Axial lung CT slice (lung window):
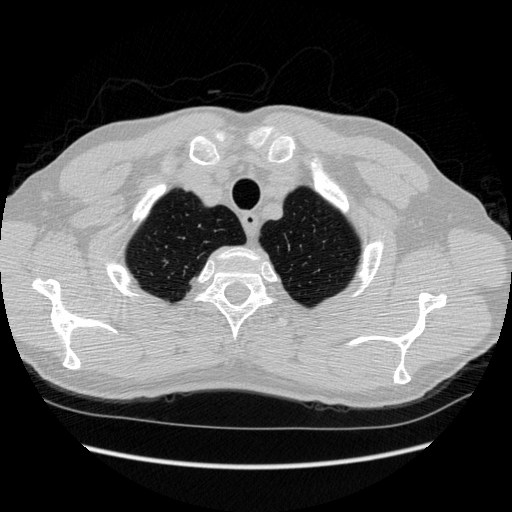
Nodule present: no